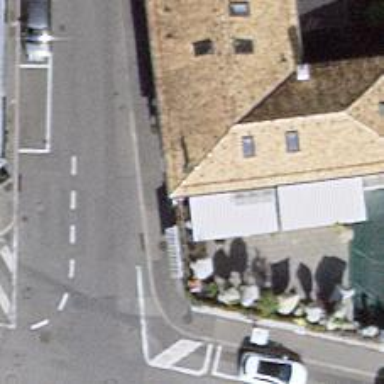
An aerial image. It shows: Shop selling clothes.